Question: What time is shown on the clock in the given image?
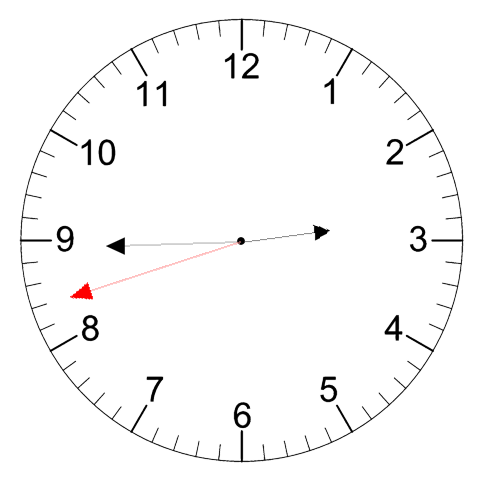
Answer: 02:44:42